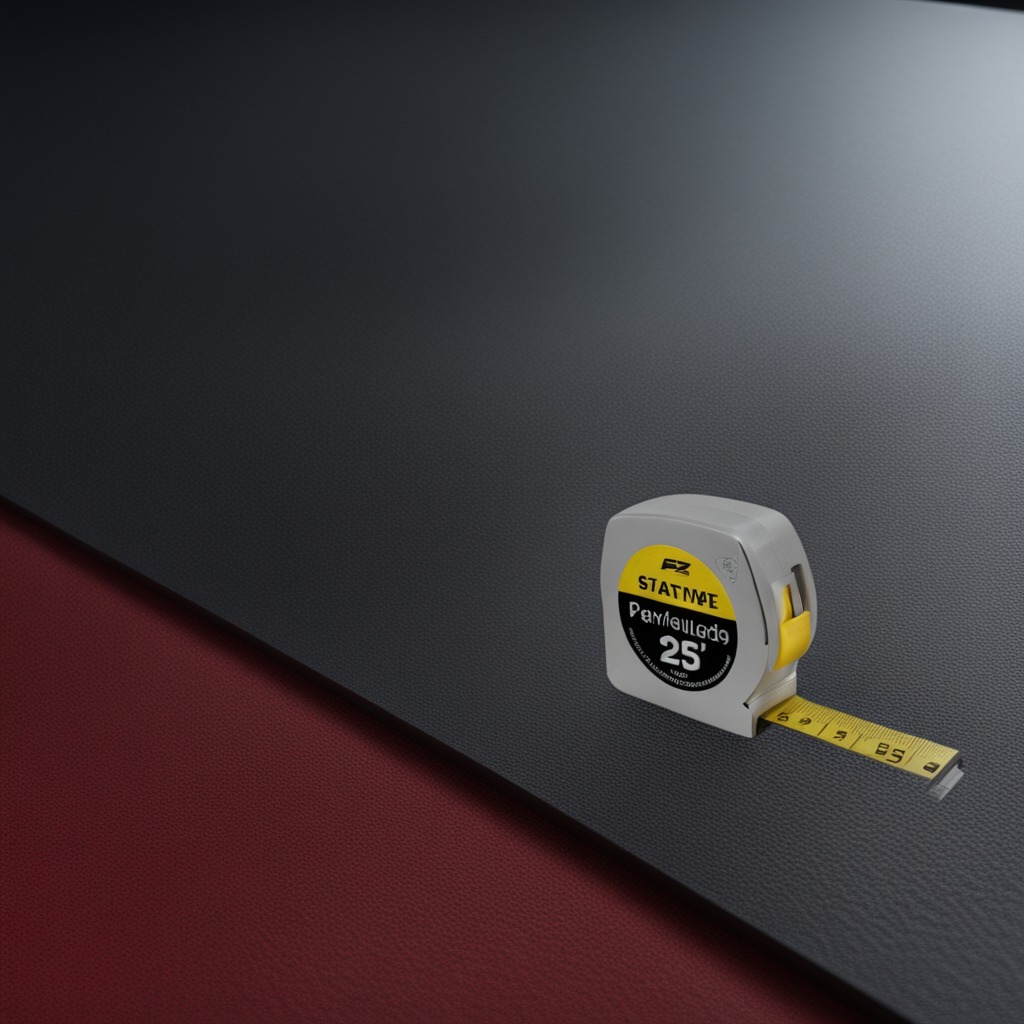
A measuring tape lies on the clean granite tabletop inside a workshop at night.